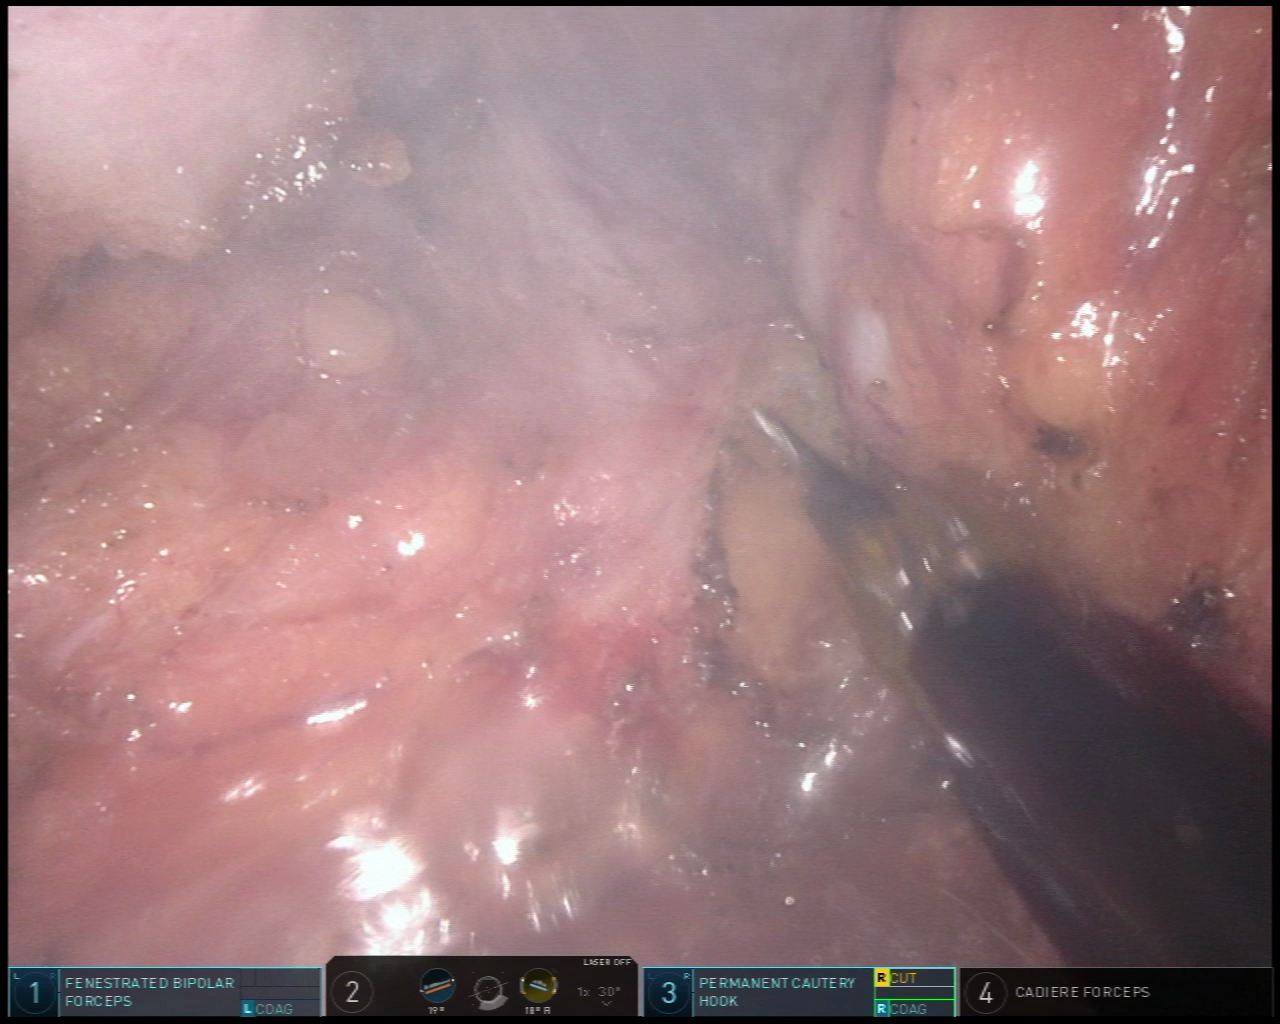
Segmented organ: vesicular_glands
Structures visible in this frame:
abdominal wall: no
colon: no
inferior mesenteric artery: no
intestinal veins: no
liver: no
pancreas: no
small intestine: no
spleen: no
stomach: no
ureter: no
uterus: no
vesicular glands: yes